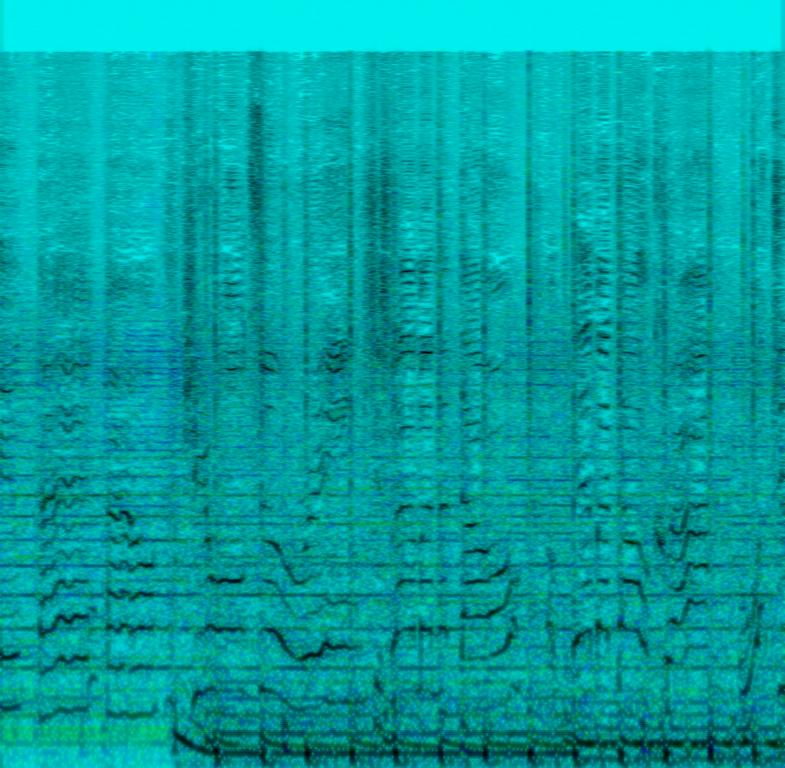
The low quality recording features a southern rock song that consists of a fruity male vocal singing over groovy bass guitar, low toms and wide electric guitar melody. It sounds emotional and nostalgic.